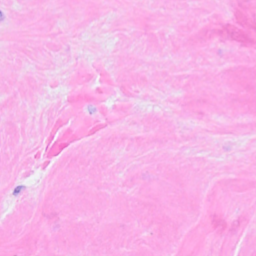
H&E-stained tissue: Breast